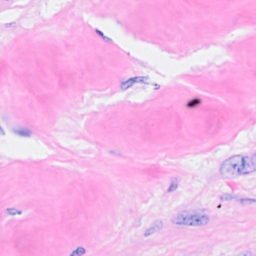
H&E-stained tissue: Breast